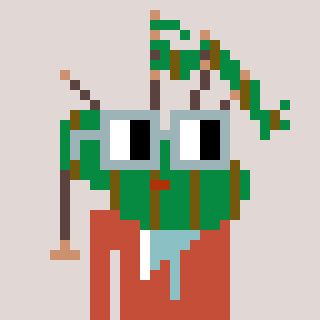
a pixel art character with square dark gray glasses, a bagpipe-shaped head and a rust-colored body on a warm background